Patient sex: M
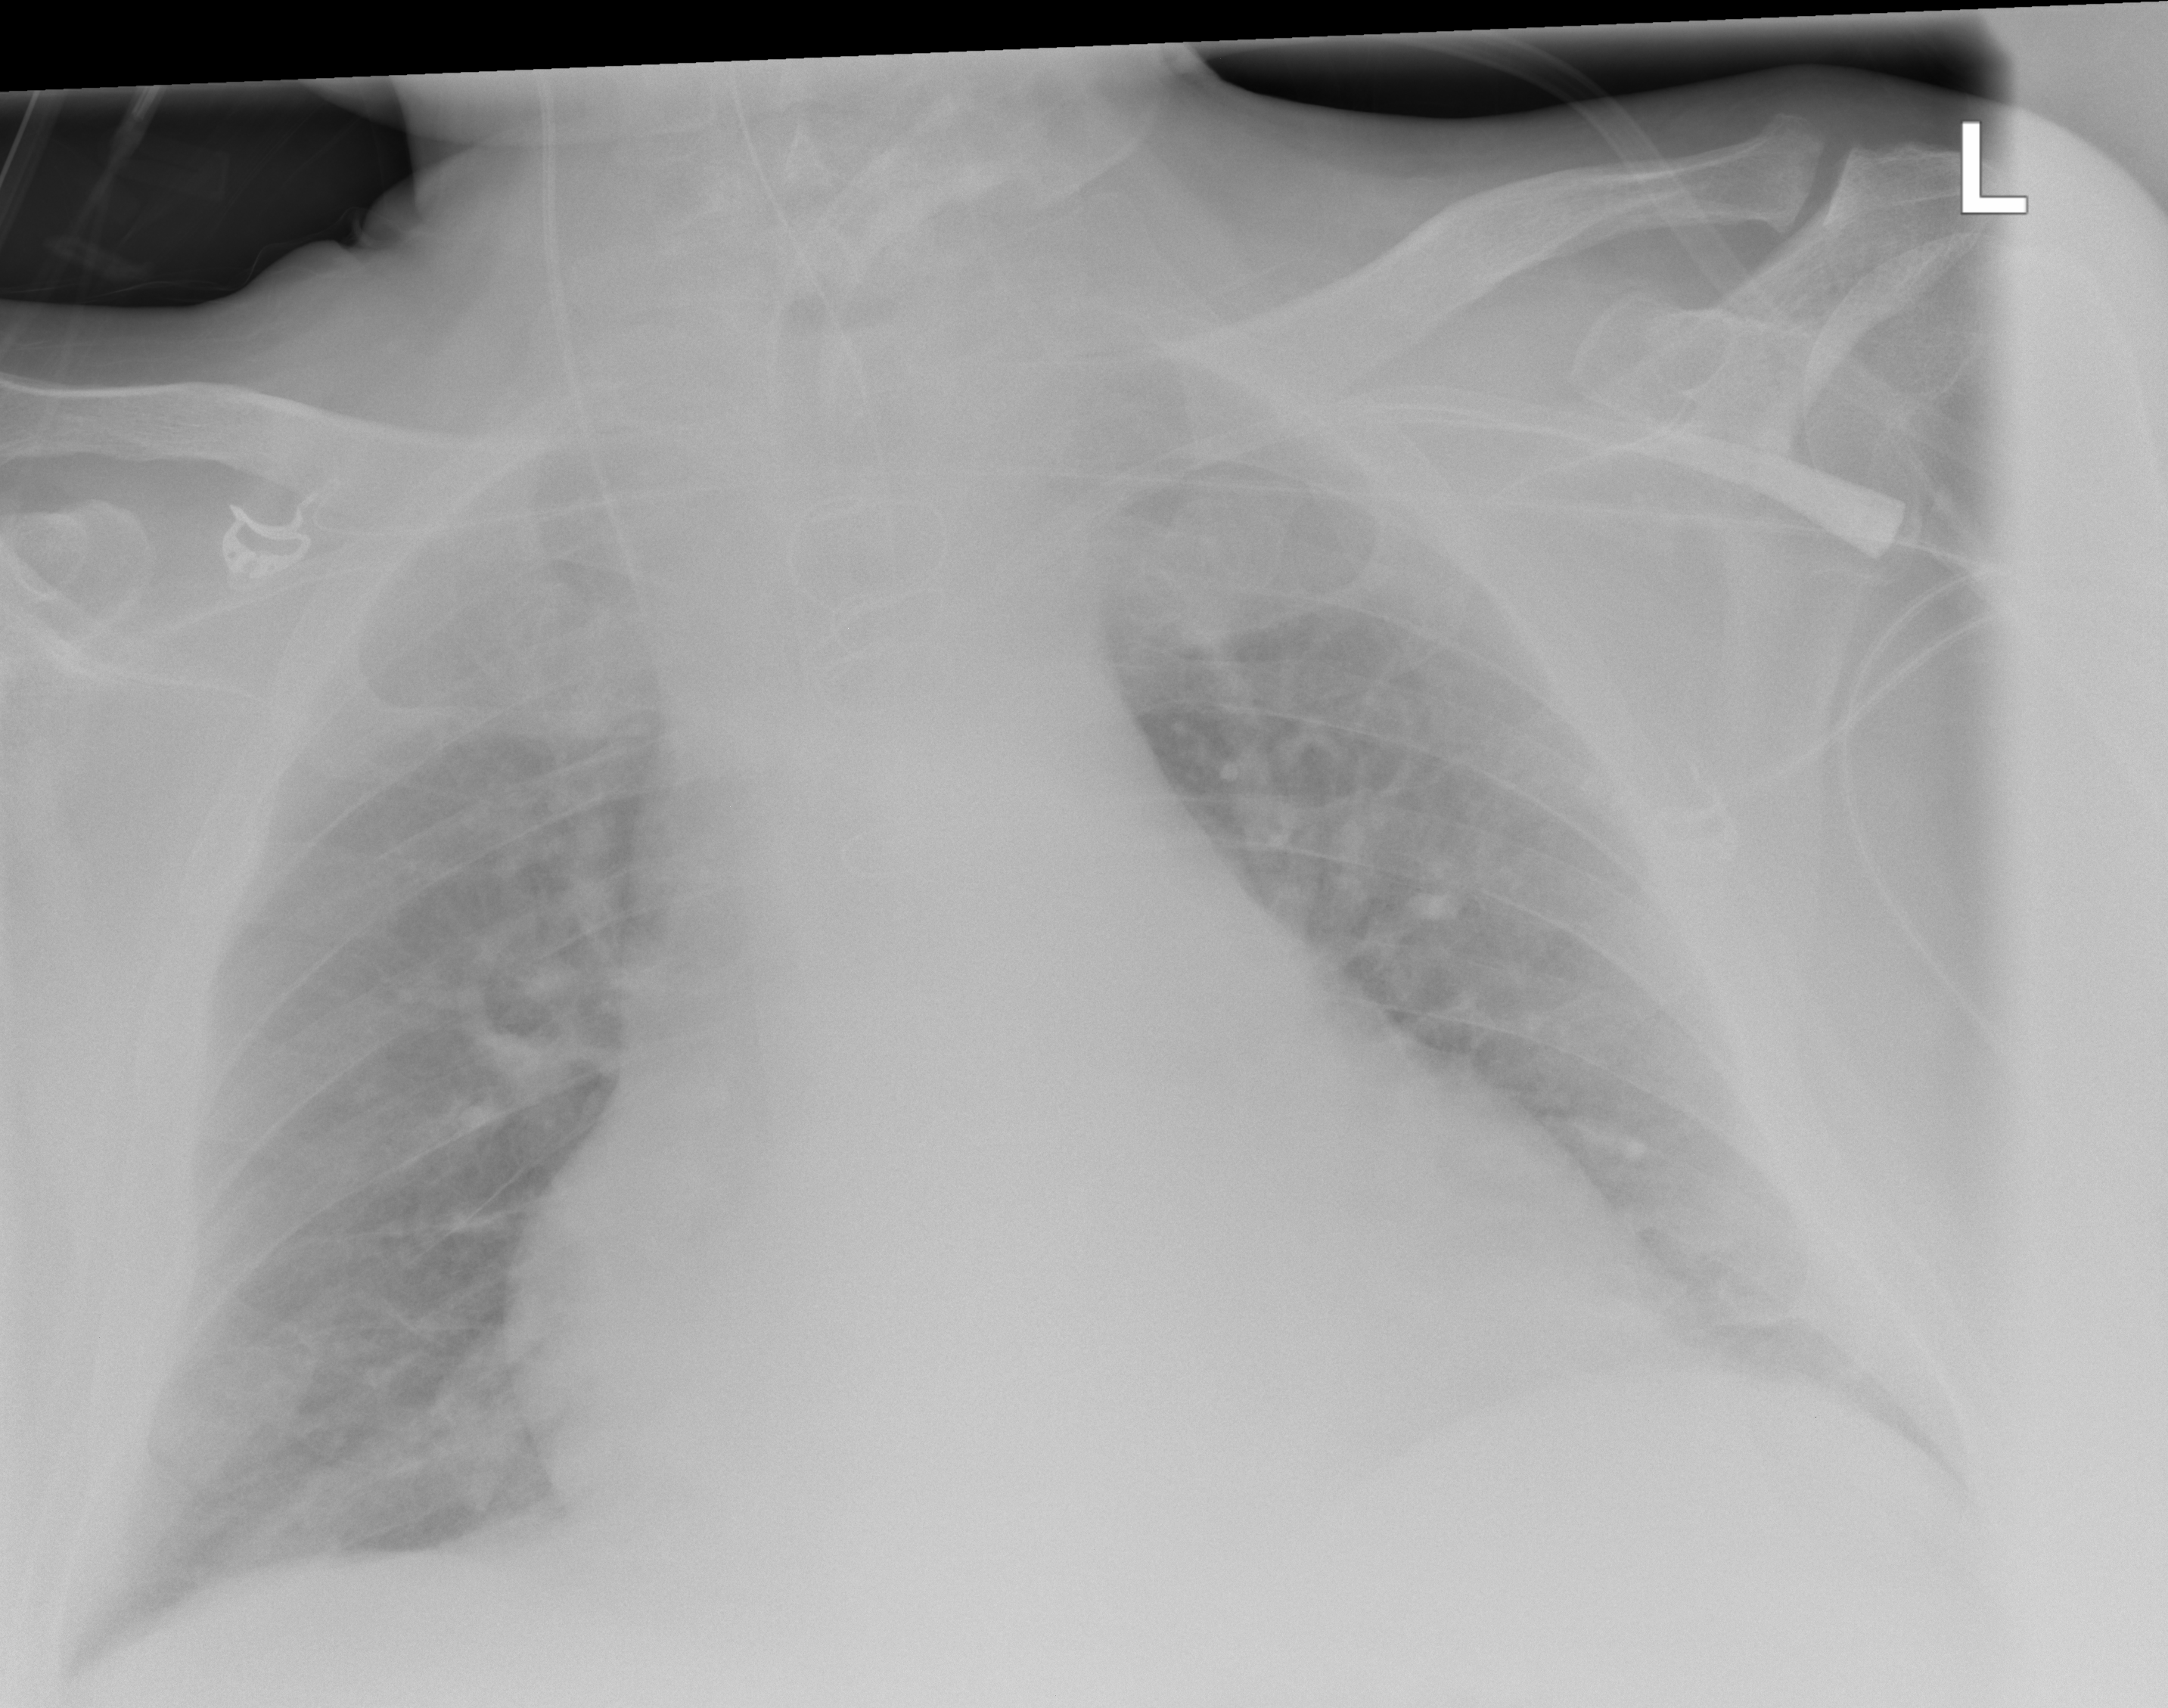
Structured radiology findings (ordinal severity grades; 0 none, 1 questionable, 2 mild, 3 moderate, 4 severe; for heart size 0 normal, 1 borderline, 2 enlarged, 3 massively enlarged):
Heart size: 3
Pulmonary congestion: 2
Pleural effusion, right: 0
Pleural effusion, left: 2
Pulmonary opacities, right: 2
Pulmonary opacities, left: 0
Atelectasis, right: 0
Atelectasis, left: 0